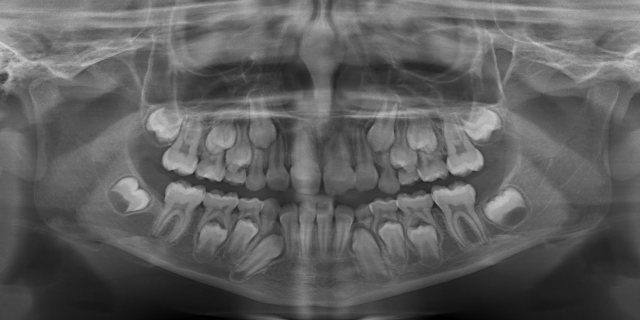
child